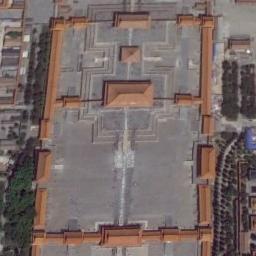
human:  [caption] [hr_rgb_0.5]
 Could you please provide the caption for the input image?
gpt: There are some trees near the palace .

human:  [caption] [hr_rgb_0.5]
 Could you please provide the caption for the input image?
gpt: There are many red palaces here .

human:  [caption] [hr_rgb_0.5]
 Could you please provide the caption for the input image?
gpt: The orange palace has some palaces of different sizes and courtyards .

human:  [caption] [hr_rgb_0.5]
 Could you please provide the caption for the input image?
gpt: The palace is on the open place next to some trees .

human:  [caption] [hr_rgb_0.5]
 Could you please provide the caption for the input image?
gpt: There are brown buildings and brown walls in the palace .